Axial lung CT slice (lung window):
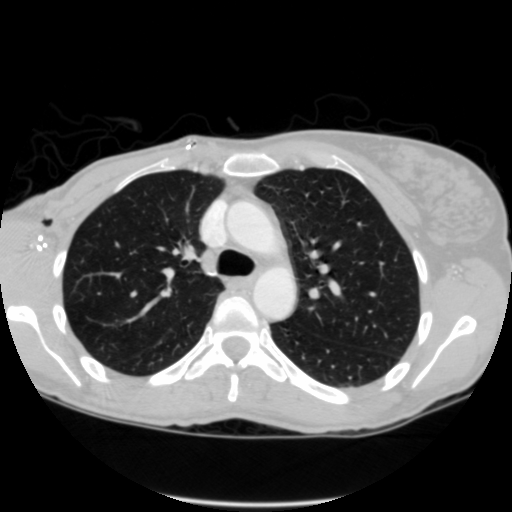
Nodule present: no